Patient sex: F
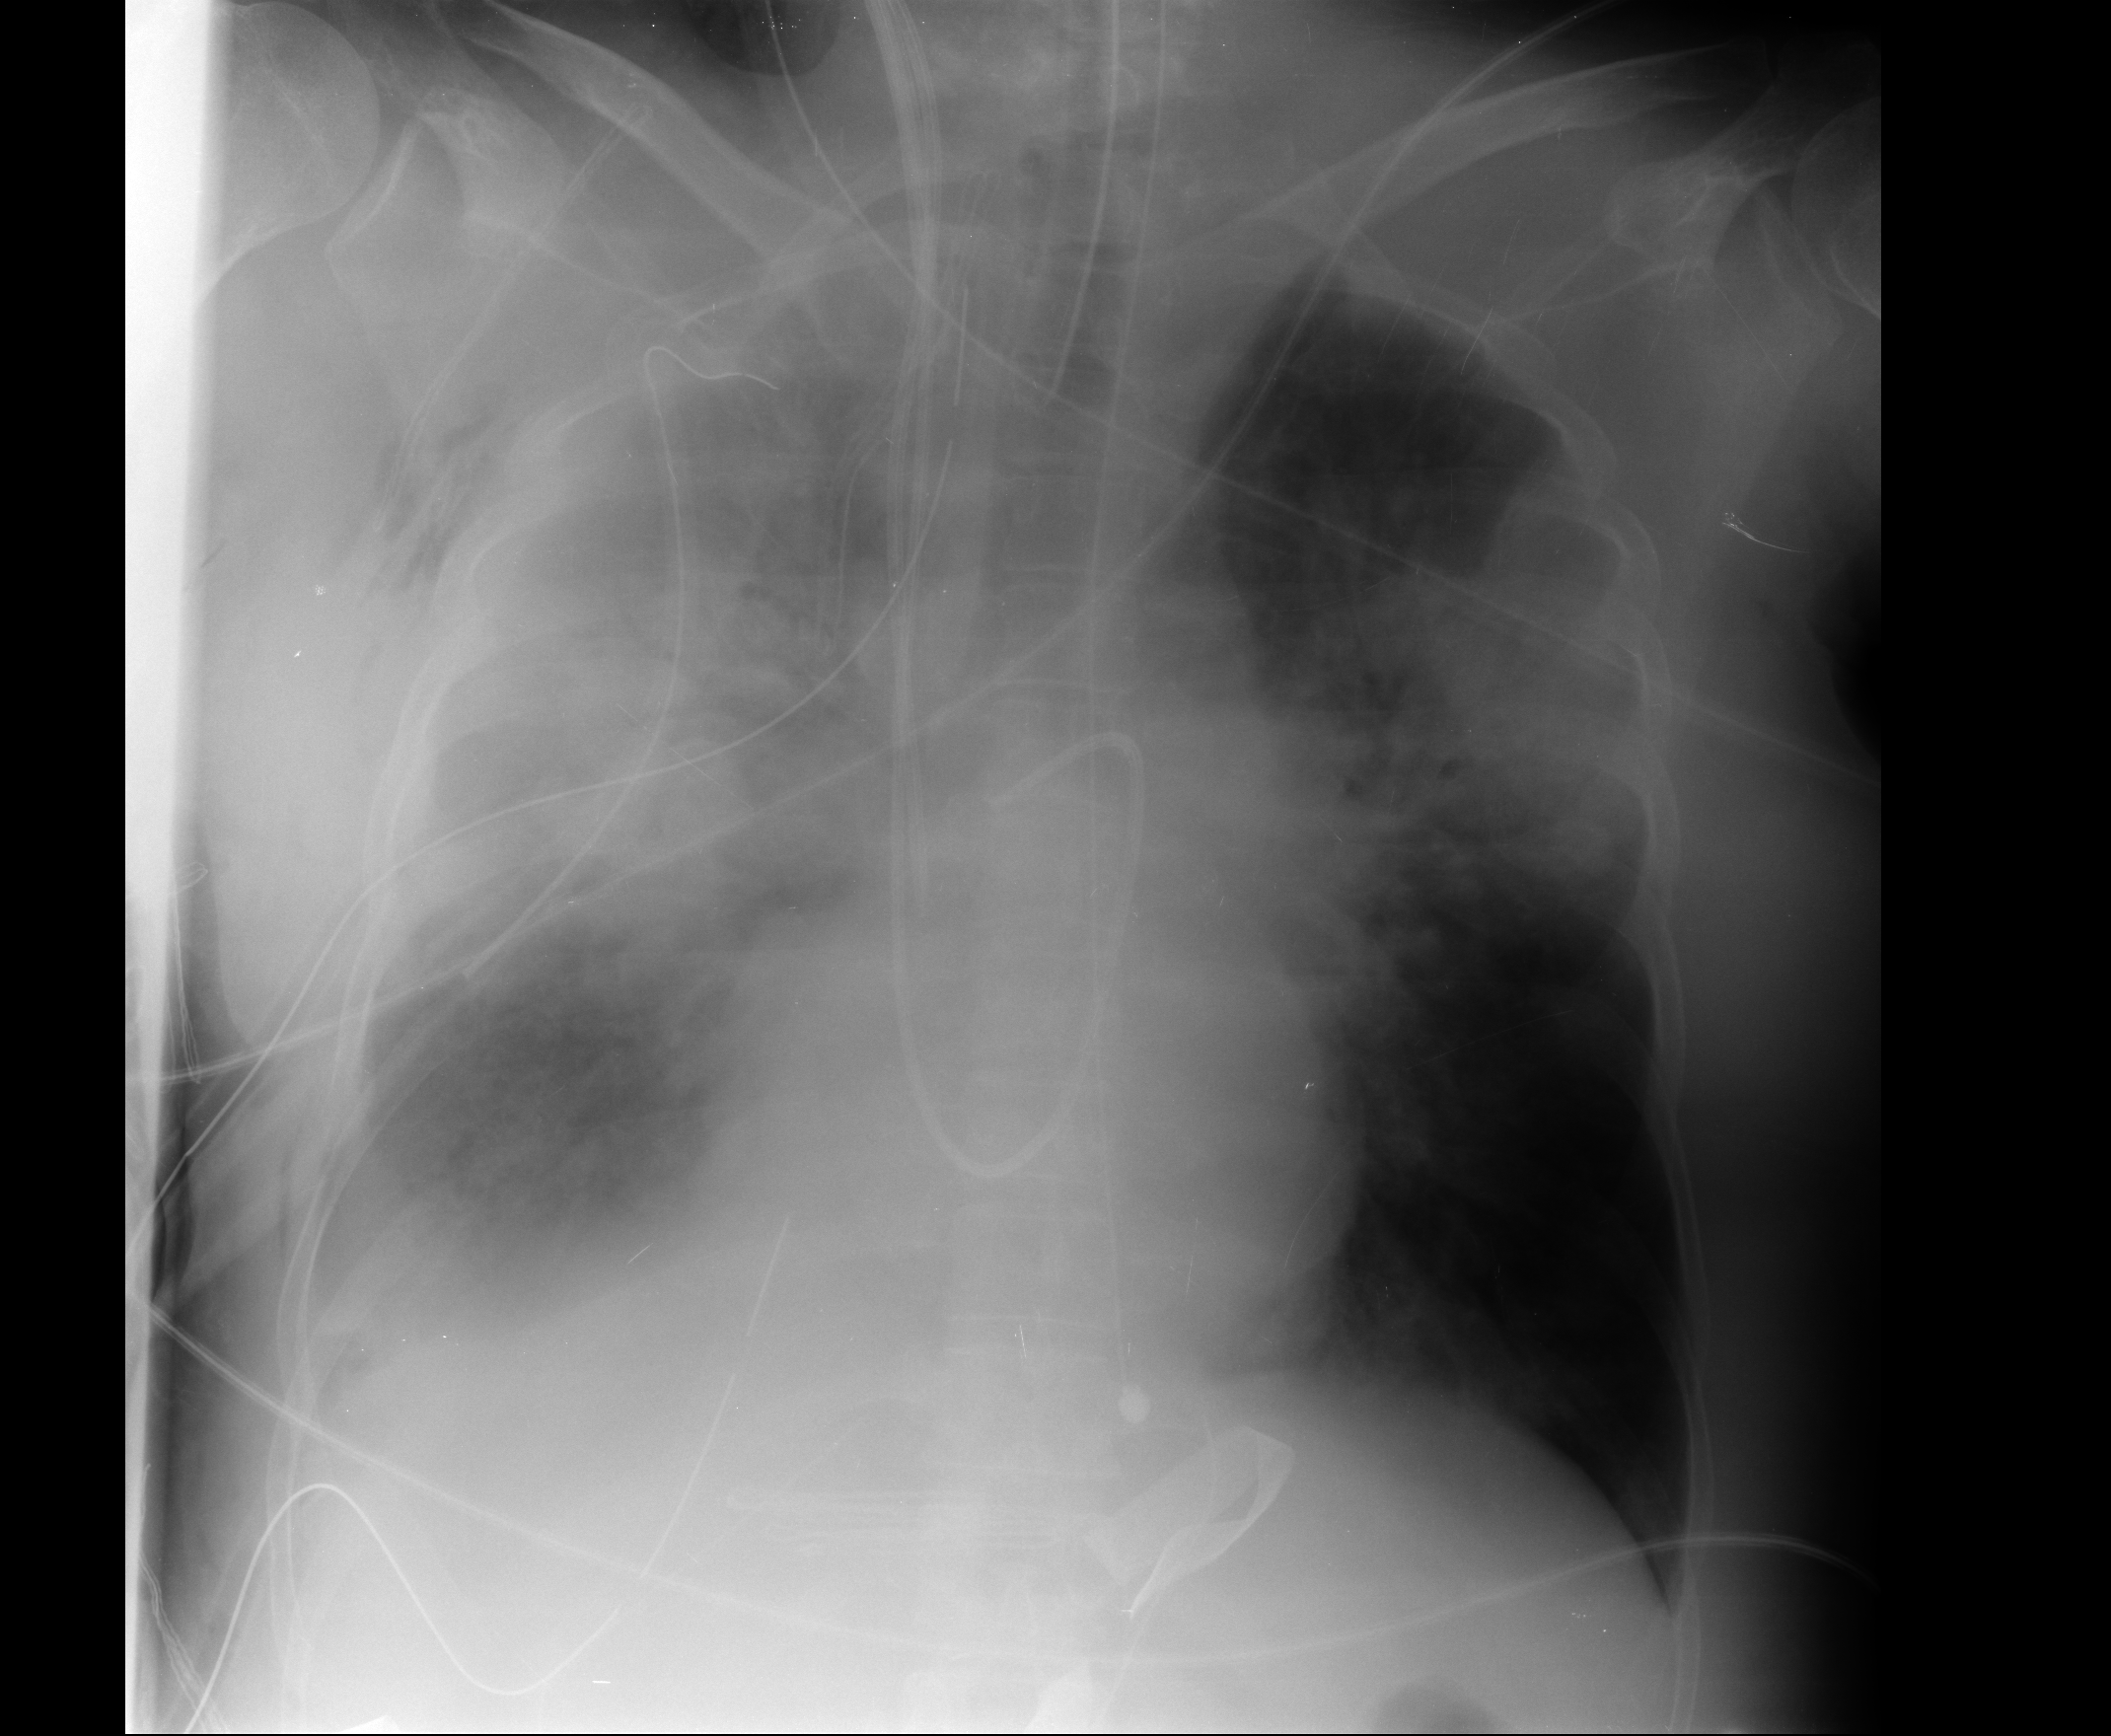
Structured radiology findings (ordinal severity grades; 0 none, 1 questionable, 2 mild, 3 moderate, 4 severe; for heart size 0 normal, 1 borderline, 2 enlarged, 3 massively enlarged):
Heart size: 0
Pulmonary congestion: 2
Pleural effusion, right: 3
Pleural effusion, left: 0
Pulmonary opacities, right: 4
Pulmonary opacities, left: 3
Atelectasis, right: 4
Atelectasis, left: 2